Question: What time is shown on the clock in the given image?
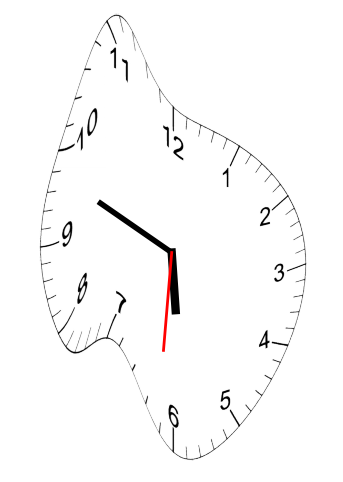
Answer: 05:48:31